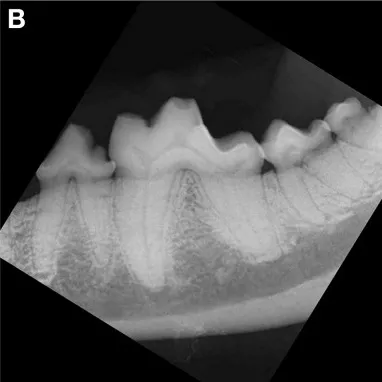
Left. Caudal mandible of the dog in Figure 2. (B) Radiograph of the healthy left mandible shows minor horizontal bone loss at the mesial aspect of the left mandibular fourth premolar tooth and second molar tooth. There is a crown fracture of the left mandibular first molar tooth.
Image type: radiology (x_ray)